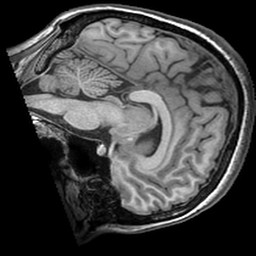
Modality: T1w
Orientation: sagittal
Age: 27
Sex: female
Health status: ill
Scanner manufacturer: ge
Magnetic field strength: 3 T
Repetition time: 0.008164 s
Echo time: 0.003184 s